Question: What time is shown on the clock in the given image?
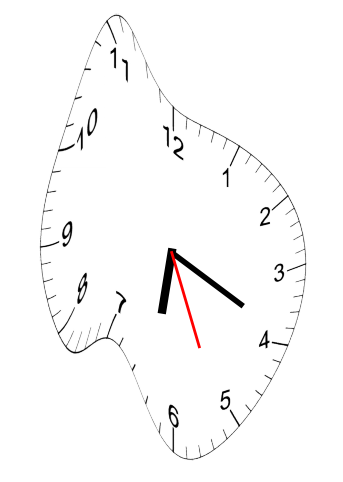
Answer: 06:19:26